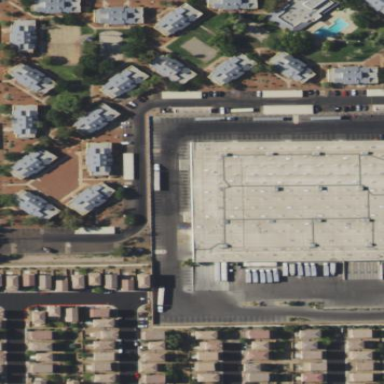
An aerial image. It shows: Commercial building serving as warehouse.